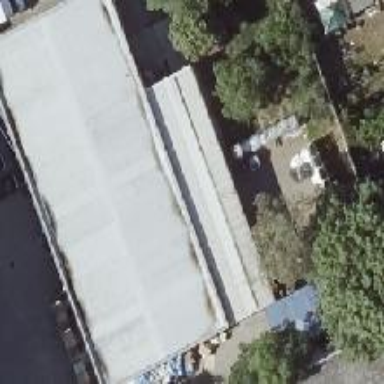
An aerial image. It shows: View of roof of building.